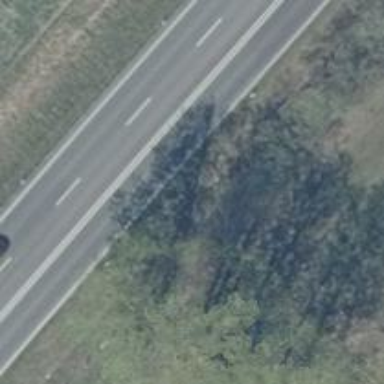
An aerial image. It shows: Asphalt motorroad with trunk classification.